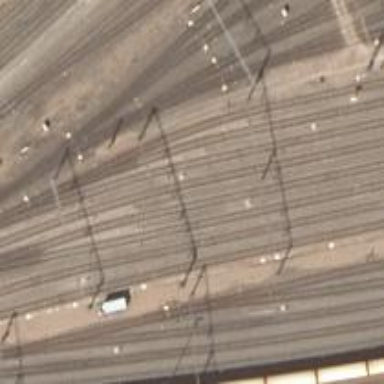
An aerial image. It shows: Railway signal.